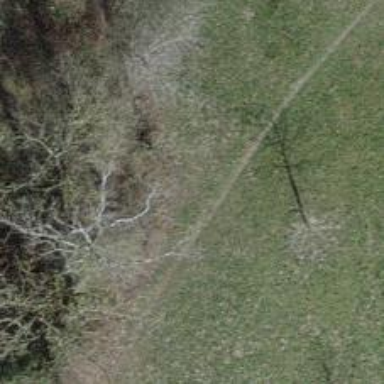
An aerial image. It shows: Grass path.